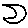
Label: moon